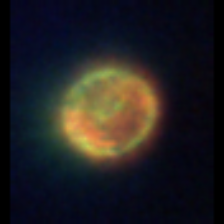
Taxon: Centric
Group: Diatoms